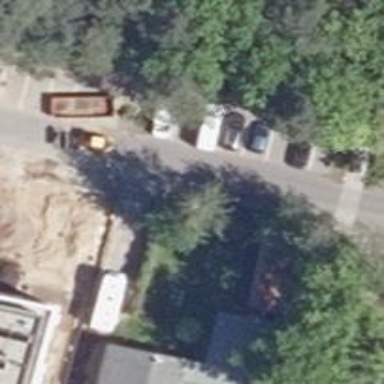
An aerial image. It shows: Street-side parking area.